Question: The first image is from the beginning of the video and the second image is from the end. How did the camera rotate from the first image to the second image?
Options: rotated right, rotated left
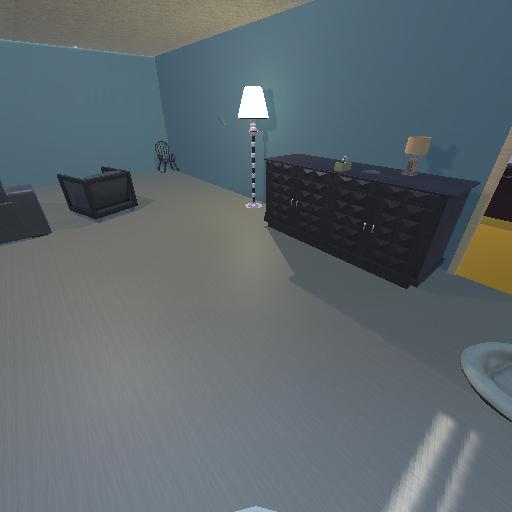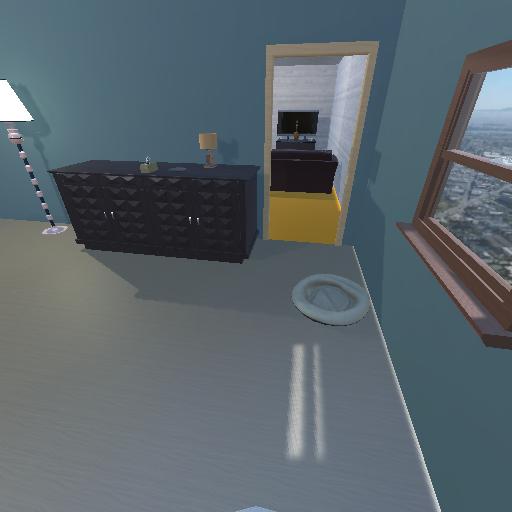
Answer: rotated right